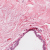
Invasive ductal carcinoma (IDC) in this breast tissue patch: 0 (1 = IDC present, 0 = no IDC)